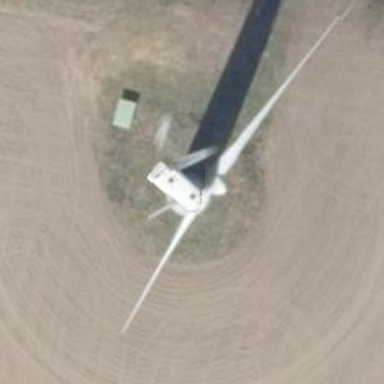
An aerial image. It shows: Wind turbine generating electricity using wind as the power source. The turbine type is horizontal axis.